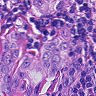
Metastatic tissue present: yes